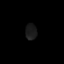
Tissue: prostate
Cell type: Myeloid cells
Senescence score: 0.2806
Nuclear area (px): 178
Mean DAPI intensity: 26.337